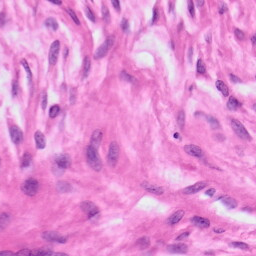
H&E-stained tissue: Ovarian